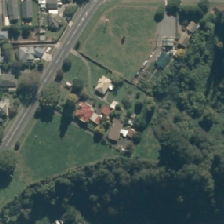
Land cover: urban_parkland